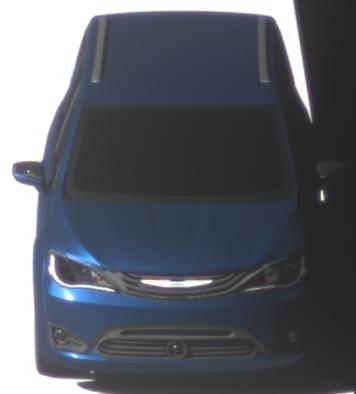
Make: Chrysler
Model: Pacifica
Detailed model: -
Model produced from: 2016
Model produced until: 2020
Doors: 5
Color: blue
Road condition: wet road
Daytime: morning or afternoon
Contrast: high contrast